Interaction volume radius: 10 \u00c5
Interaction volume height: 20 \u00c5
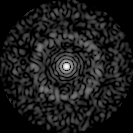
Disorder parameter: 0.8558